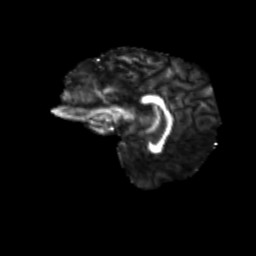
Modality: FA
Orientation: sagittal
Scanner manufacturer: siemens
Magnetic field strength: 3 T
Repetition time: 9.2 s
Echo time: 0.084 s